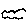
Label: cloud